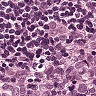
Metastatic tissue present: yes